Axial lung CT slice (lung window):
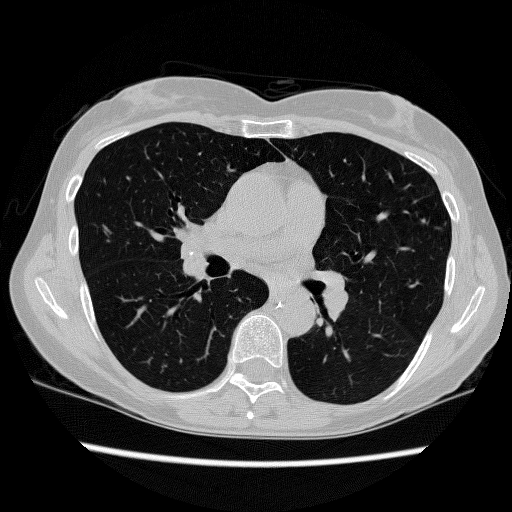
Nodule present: no